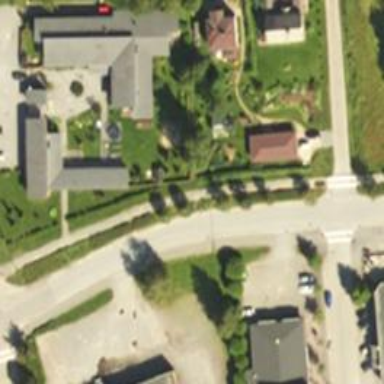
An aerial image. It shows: Asphalt cycleway.